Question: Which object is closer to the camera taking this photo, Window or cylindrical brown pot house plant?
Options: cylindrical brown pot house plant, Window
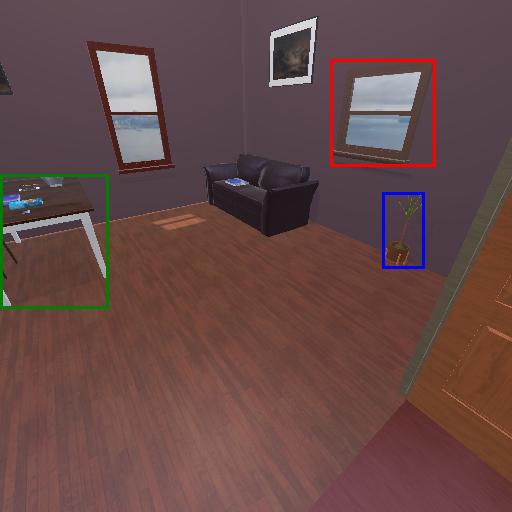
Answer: cylindrical brown pot house plant